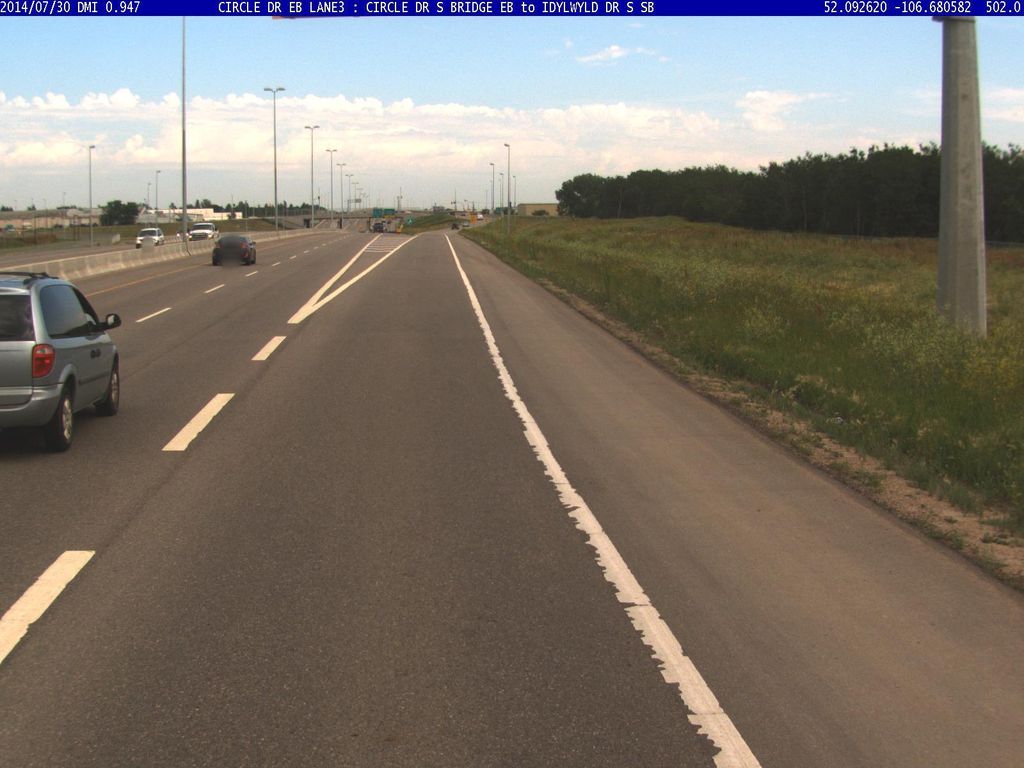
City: saskatoon